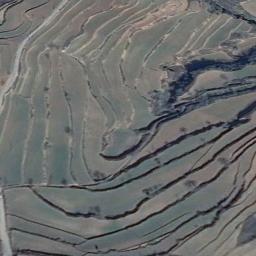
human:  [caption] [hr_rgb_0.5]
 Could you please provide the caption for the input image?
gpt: A large layer of brown and green mixed terraces .

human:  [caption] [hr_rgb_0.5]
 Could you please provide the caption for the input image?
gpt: There is a straight path between the terraces .

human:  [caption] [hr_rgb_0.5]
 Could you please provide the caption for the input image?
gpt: There are bare and green terrace .

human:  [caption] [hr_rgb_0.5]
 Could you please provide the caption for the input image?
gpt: There are many green plants on the terrace .

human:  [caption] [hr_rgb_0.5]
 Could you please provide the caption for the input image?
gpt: There are many green terraces arranged neatly .